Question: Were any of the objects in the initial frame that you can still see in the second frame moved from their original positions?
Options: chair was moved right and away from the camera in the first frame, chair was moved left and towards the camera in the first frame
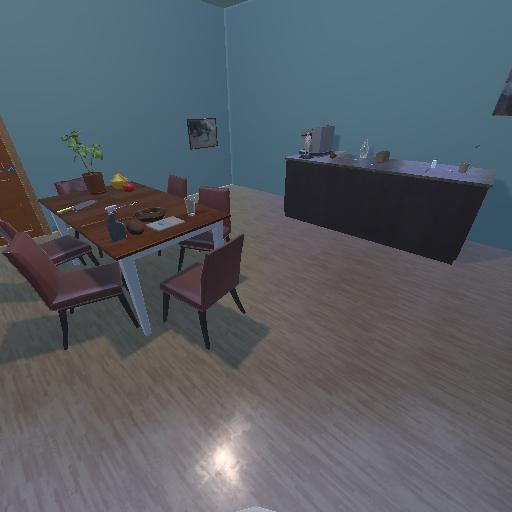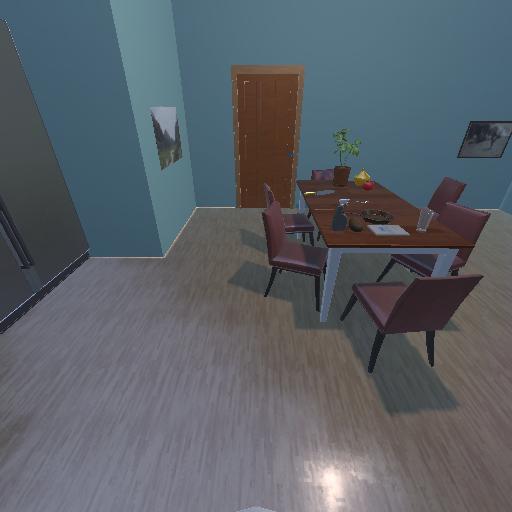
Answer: chair was moved right and away from the camera in the first frame